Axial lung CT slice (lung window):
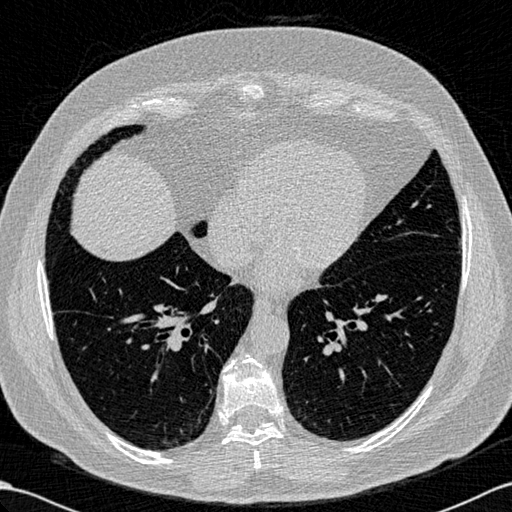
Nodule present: no